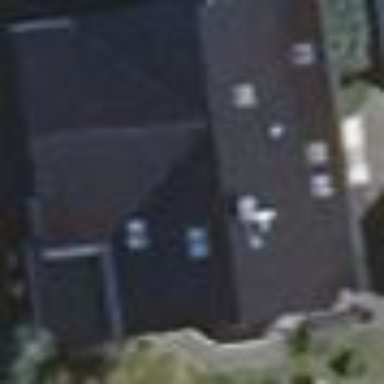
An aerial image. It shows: Detached building with flat black roof. The building has multiple parts.